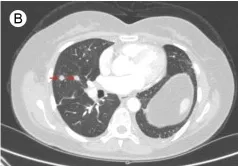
During Almonertinib + Pyrotinib treatment. In March 2023.
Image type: radiology (ct)